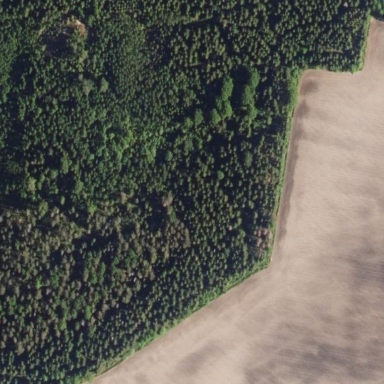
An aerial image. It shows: Forest area.